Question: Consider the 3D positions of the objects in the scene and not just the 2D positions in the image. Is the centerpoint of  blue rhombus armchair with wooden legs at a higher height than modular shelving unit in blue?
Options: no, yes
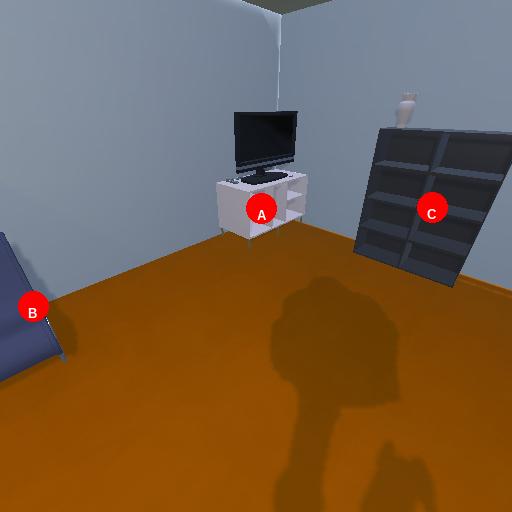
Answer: no